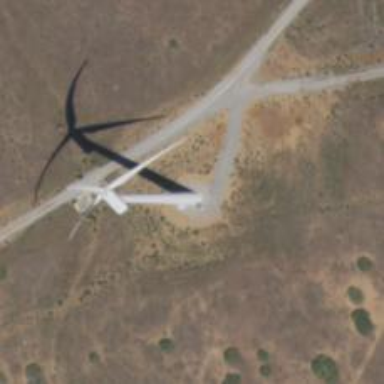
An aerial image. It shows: Wind turbine generator that utilizes wind as its source for generating electricity. It is of the horizontal axis type.